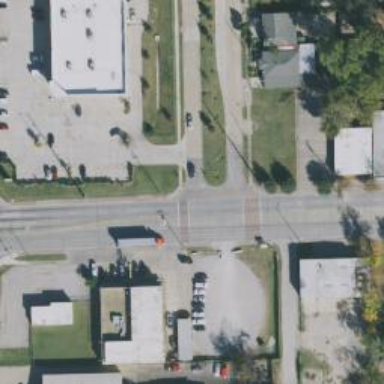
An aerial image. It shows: Secondary road with separate sidewalk.